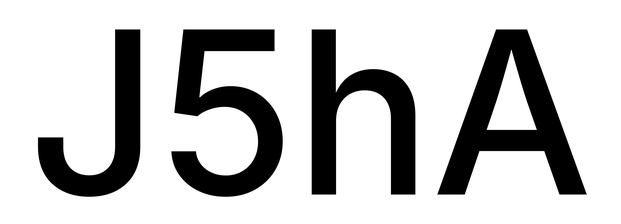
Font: Inter_Medium